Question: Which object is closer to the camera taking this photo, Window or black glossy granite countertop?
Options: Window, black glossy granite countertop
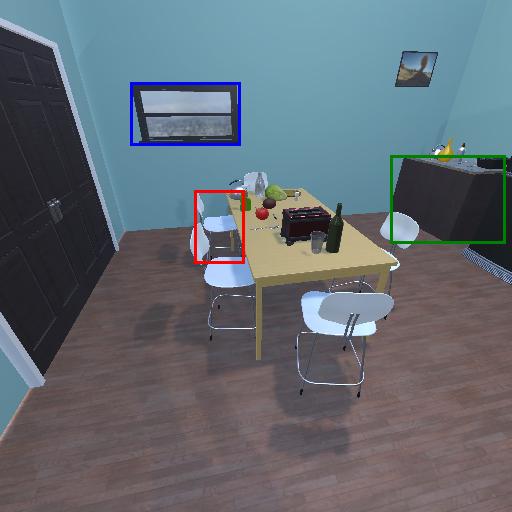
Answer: Window